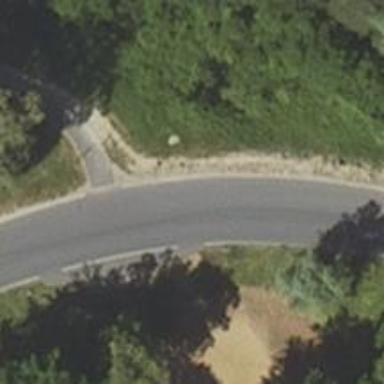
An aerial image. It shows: Smooth asphalt road in residential area.